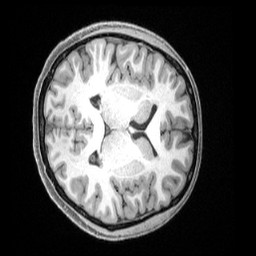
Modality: T1w
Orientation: axial
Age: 29
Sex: female
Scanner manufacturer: siemens
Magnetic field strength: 3 T
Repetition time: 2.4 s
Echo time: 0.00228 s